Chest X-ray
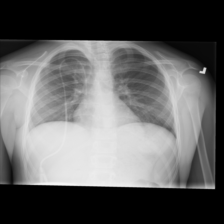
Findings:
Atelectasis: negative
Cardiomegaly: negative
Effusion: negative
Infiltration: negative
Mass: negative
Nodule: negative
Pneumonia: negative
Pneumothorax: negative
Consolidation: negative
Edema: negative
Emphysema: negative
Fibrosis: negative
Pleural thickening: negative
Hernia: negative